Question: I have a task in which I have to increase the view size depending on timer value. I know view frame will be increased, however I am searching the way like the first round completed then another layer round comes on it so that the view frame size increased and the desired output will also shows.

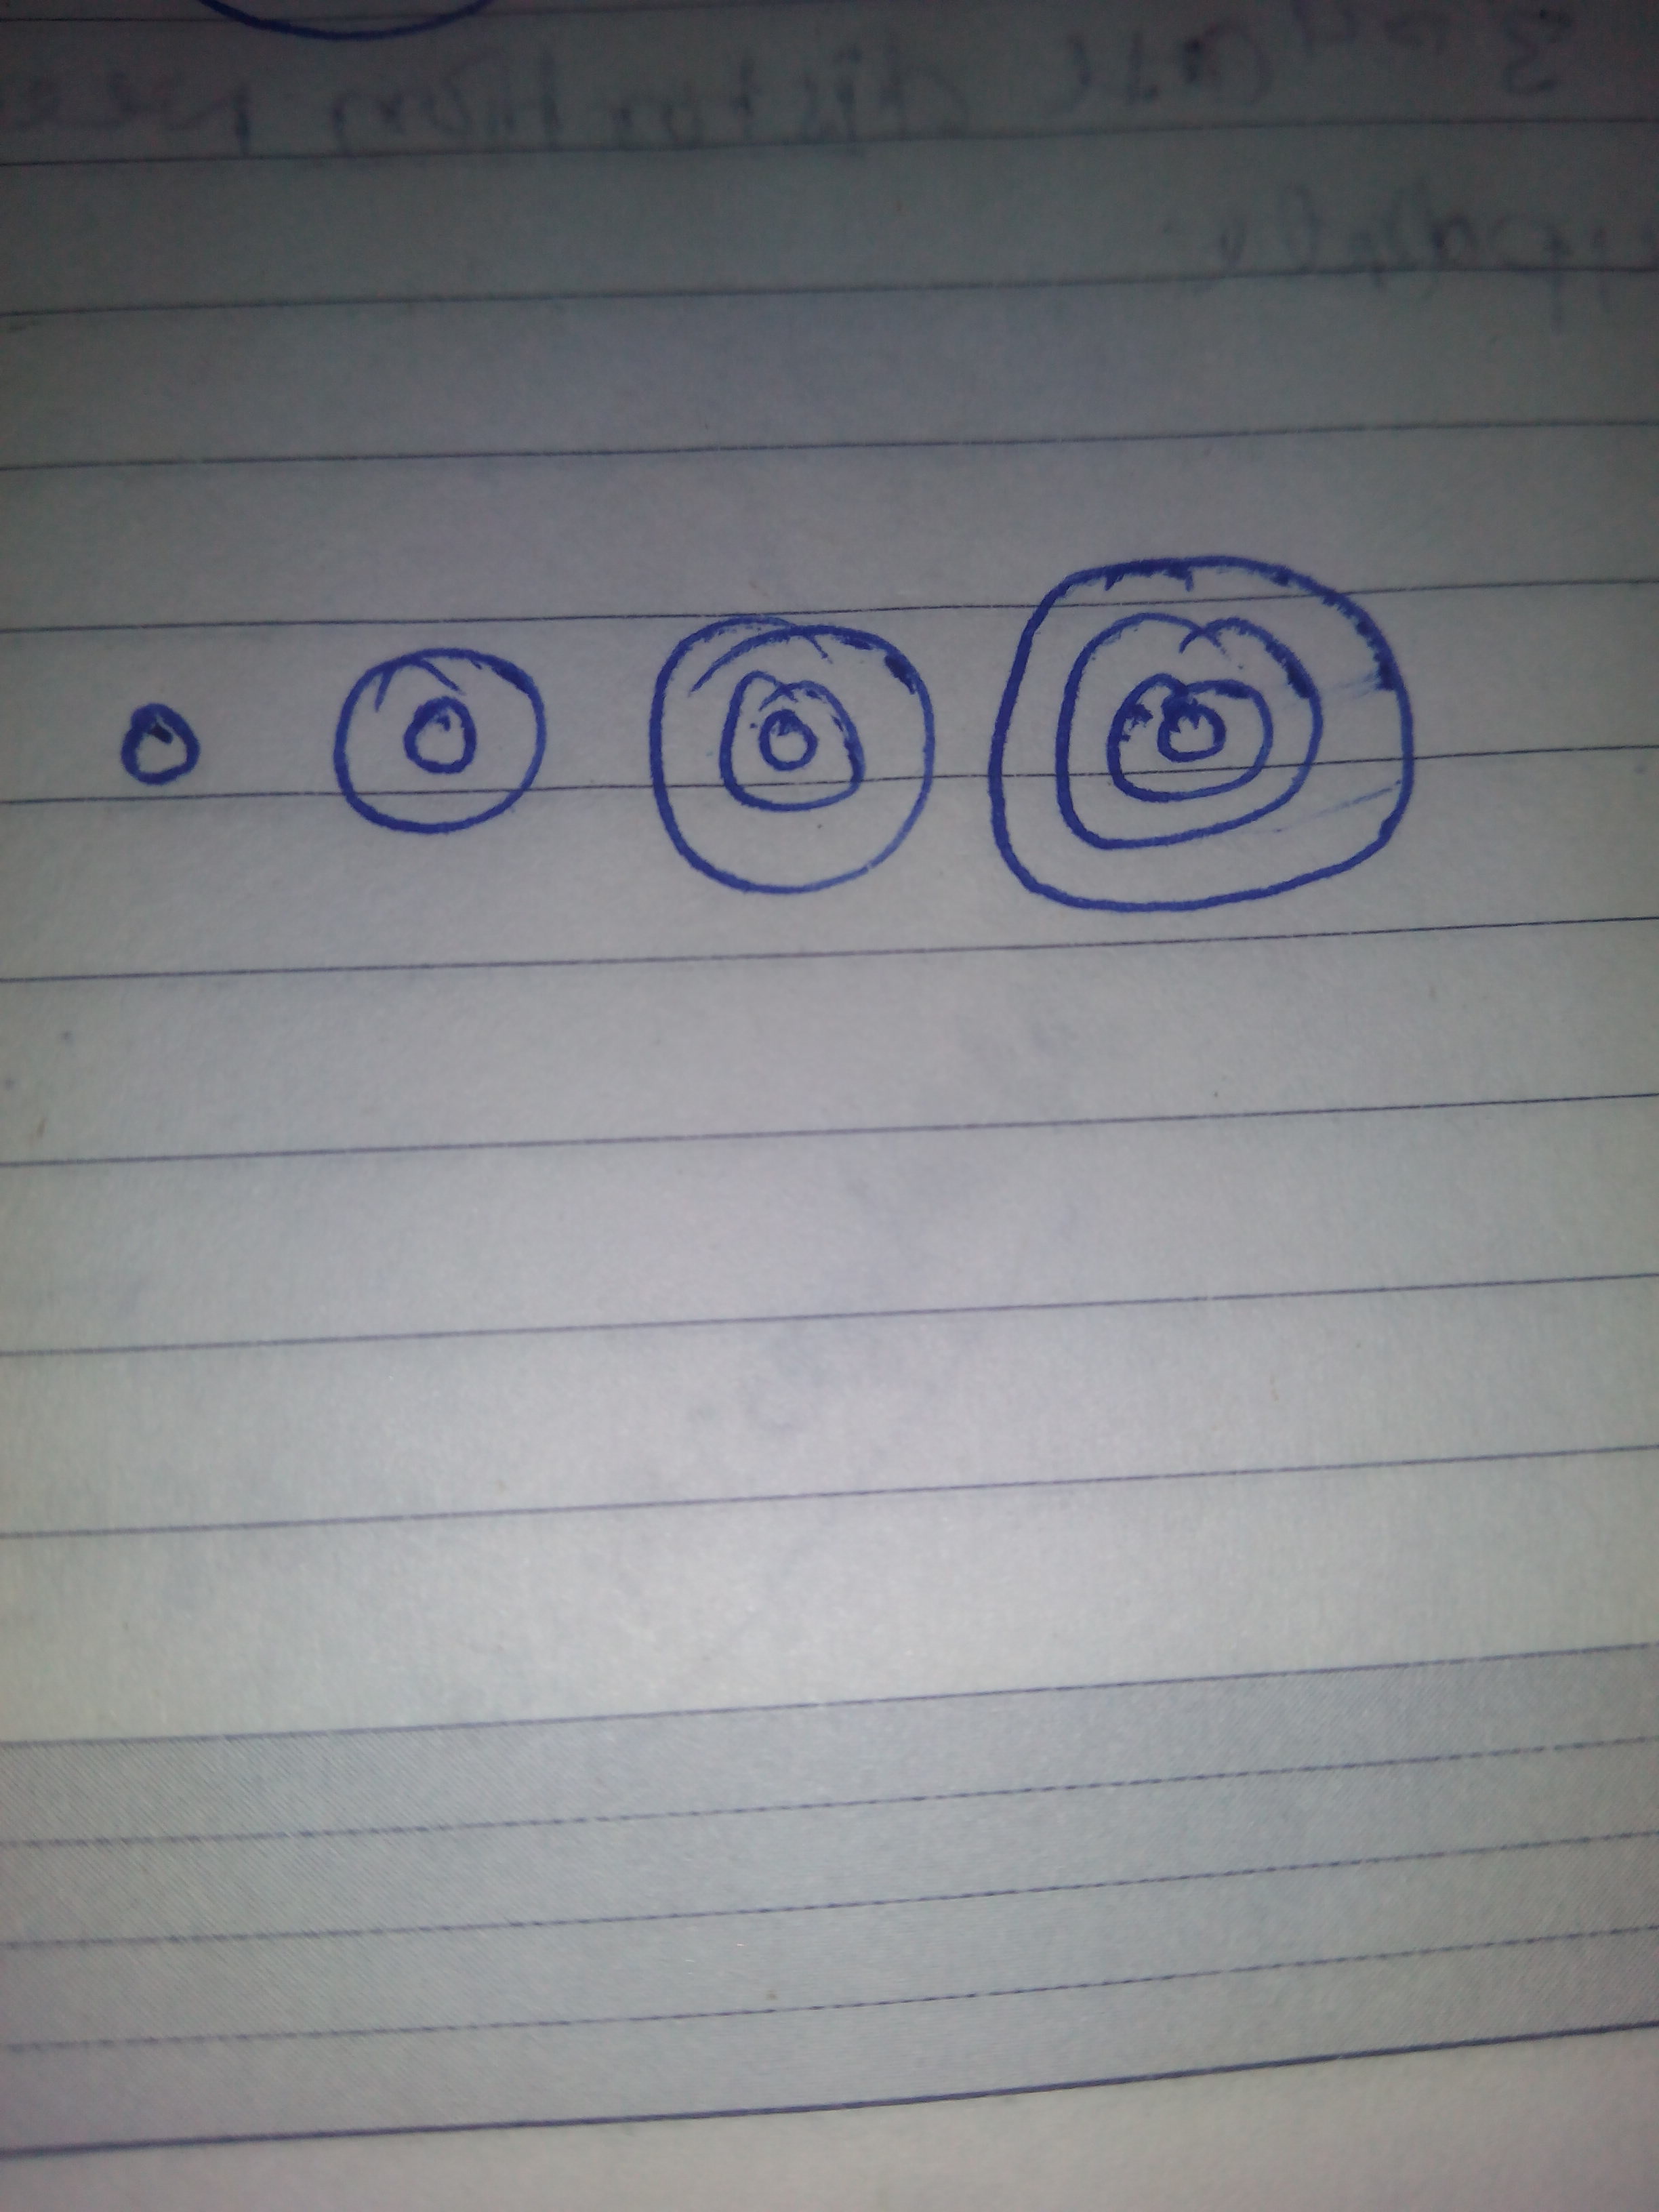
Answer: Here is Code.
'''
import UIKit
class ViewController: UIViewController{
var offsetx:CGFloat!
var offsety:CGFloat!
var size: CGFloat!
var timer: Timer!
override func viewDidLoad() {
super.viewDidLoad()
offsetx = view.frame.size.width/2.0;
offsety = view.frame.size.height/2.0;
size = 1.0
timer = Timer.scheduledTimer(timeInterval: 0.7, target: self, selector: #selector(drawCircle), userInfo: nil, repeats: true)
}
func drawCircle() {
let cirecle:UIView = UIView()
cirecle.frame = CGRect(x: offsetx, y: offsety, width: size, height: size);
cirecle.layer.borderColor = UIColor.green.cgColor
cirecle.layer.borderWidth = 1.0
cirecle.backgroundColor = UIColor.clear
cirecle.layer.cornerRadius = size / 2.0
offsetx = offsetx - 6.0
offsety = offsety - 6.0
size = size + 12.0
view.addSubview(cirecle)
}
'''